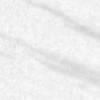
Label: change